Interaction volume radius: 5 \u00c5
Interaction volume height: 15 \u00c5
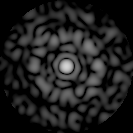
Disorder parameter: 0.8234